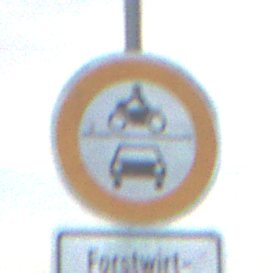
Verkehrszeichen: VerbotKraftfahrzeuge
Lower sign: BesondereFahrzeugeUndTransportgueter7
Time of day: SunriseSunset
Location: Outdoor (Nature)
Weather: PartlyCloudy
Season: NotSpecified
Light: Natural